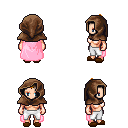
a pixel art fantasy rpg character, female body template, human, light skin, pink cape, white pants, dark blonde short mohawk hairstyle, cloth hood, brown slippers, four views (front, back, left, right), 2x2 character sprite sheet, small pixel art, hard edges, no anti-aliasing